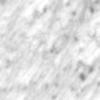
Label: no_change